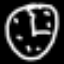
Label: clock